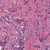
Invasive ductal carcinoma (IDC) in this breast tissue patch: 1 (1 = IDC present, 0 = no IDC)